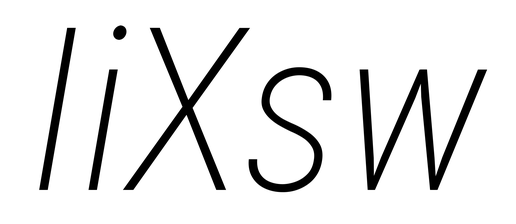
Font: Roboto-Italic_Condensed_ExtraLight_Italic